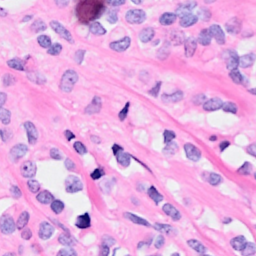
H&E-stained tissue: Breast